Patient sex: F
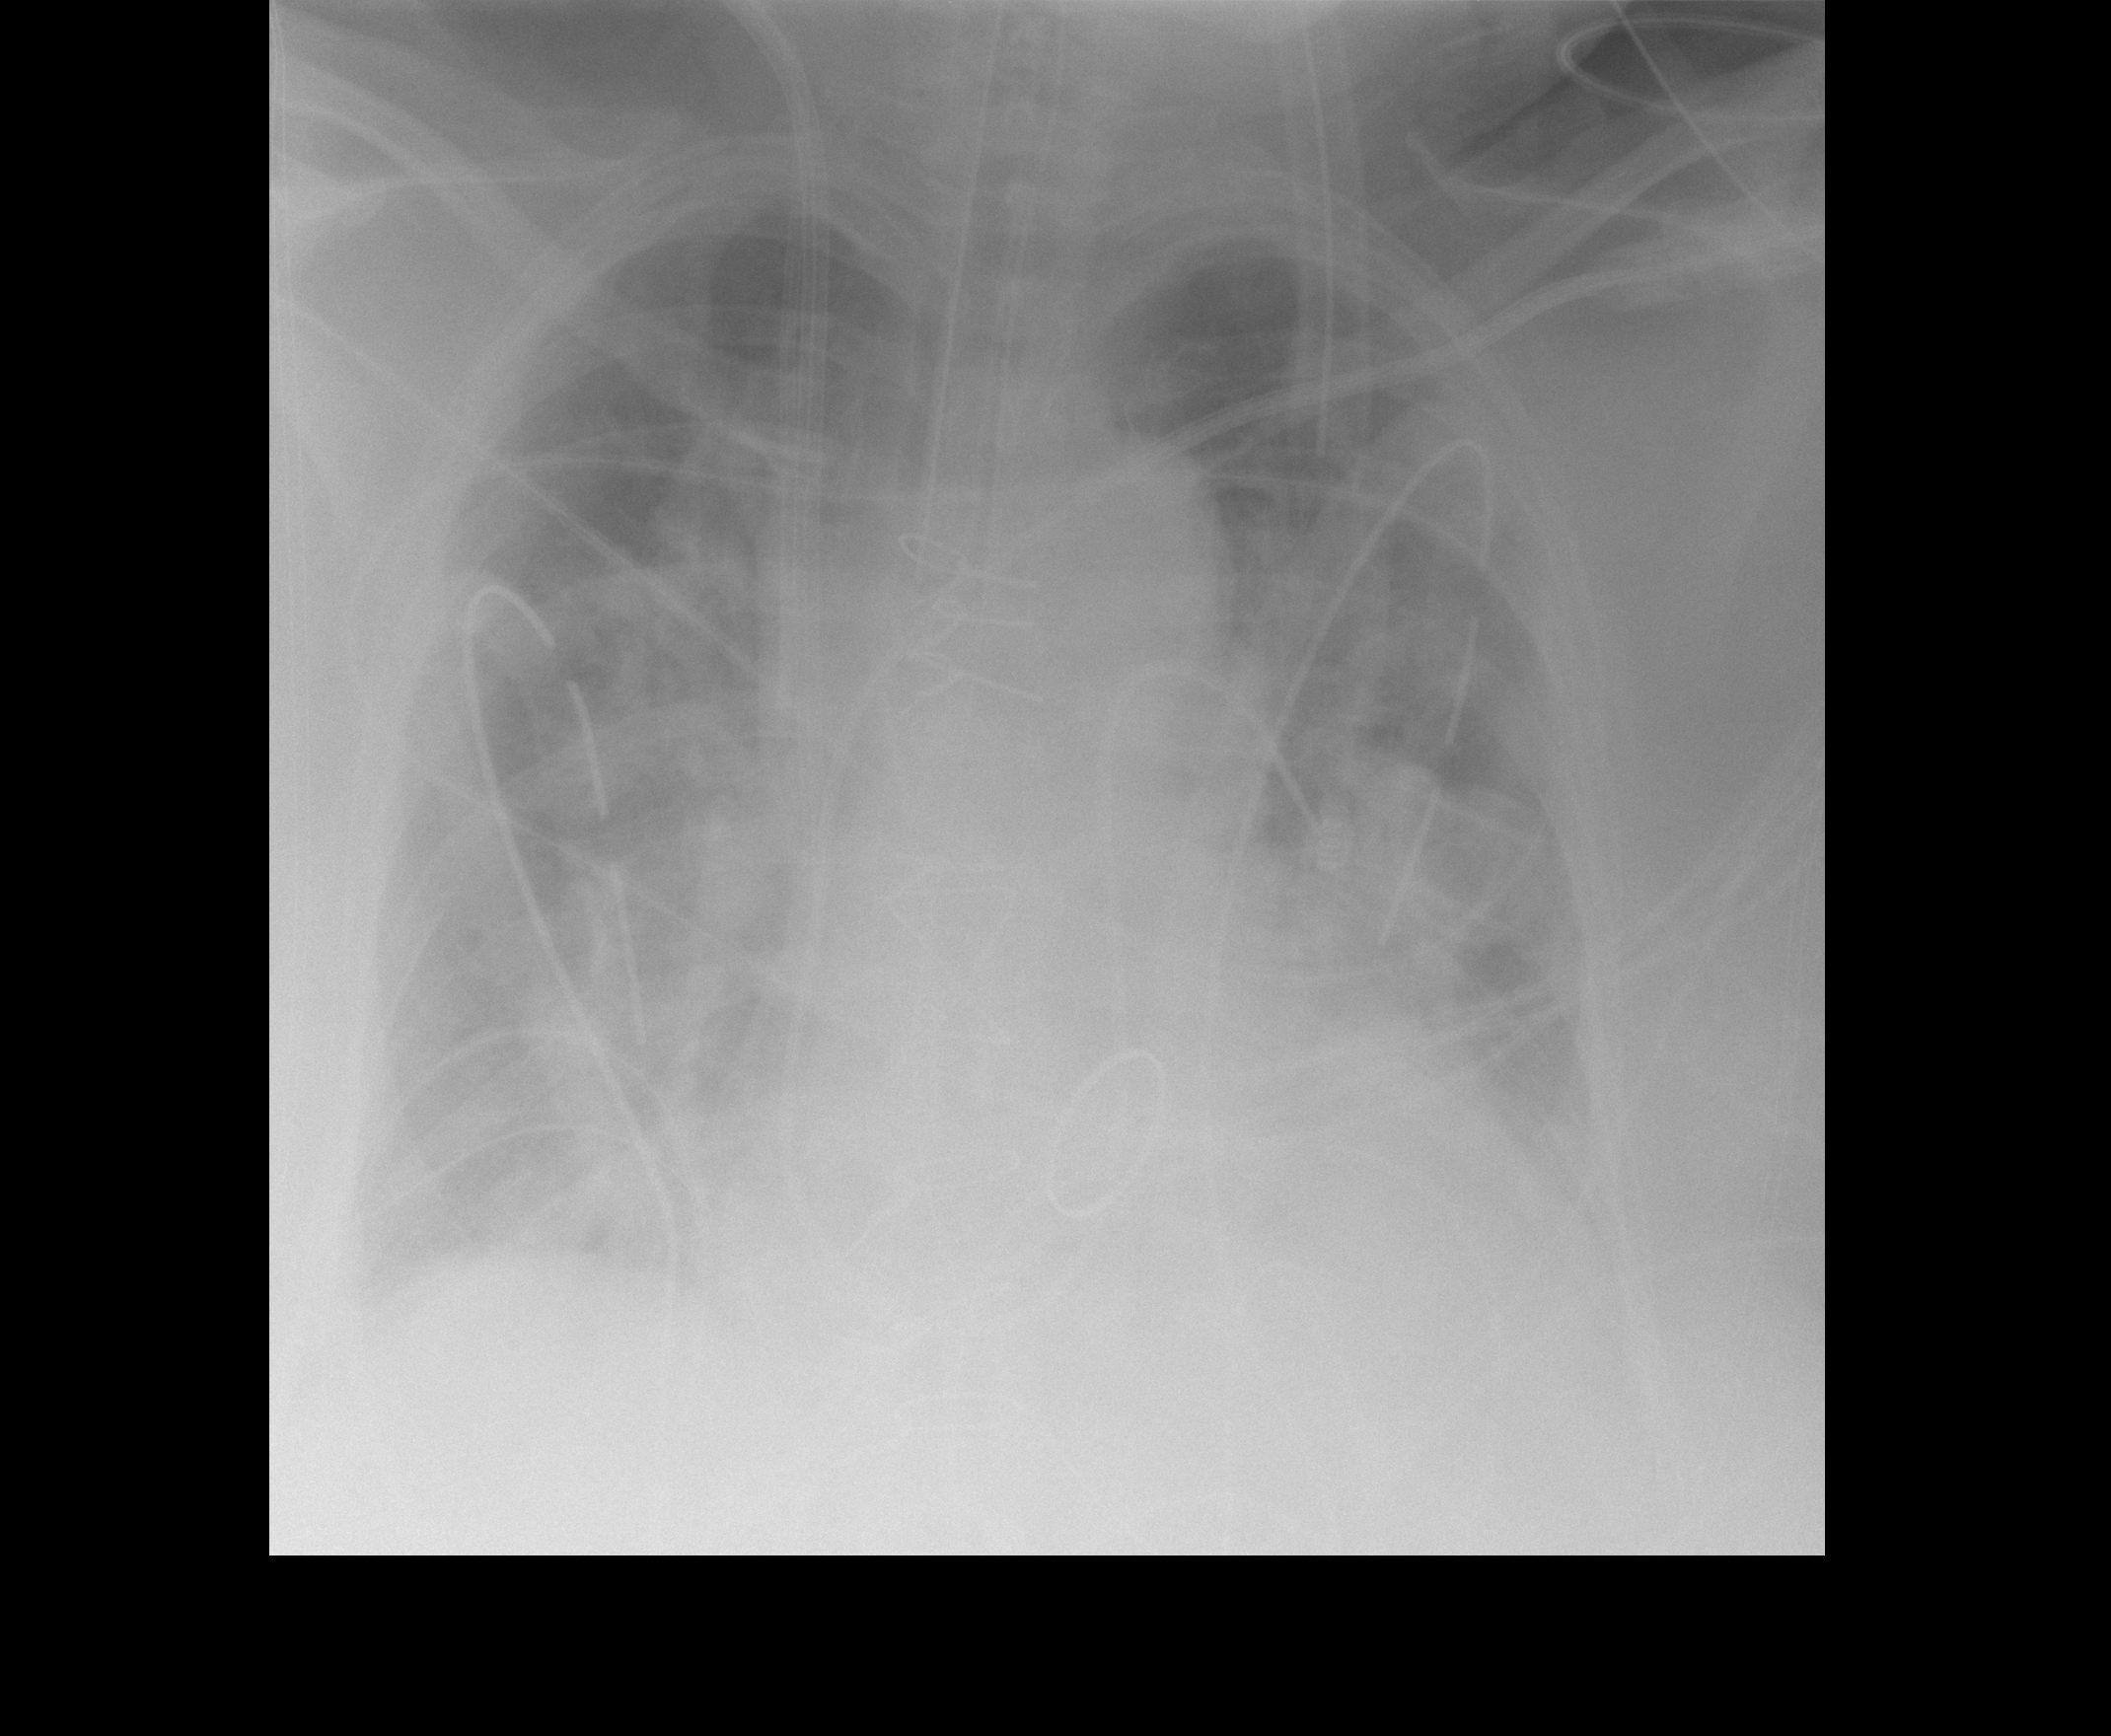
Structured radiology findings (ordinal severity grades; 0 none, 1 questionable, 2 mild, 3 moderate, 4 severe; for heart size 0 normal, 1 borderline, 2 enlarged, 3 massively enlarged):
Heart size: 2
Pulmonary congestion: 2
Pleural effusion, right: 2
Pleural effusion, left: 2
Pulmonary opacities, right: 2
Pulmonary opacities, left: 2
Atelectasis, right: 1
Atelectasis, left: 2